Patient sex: F
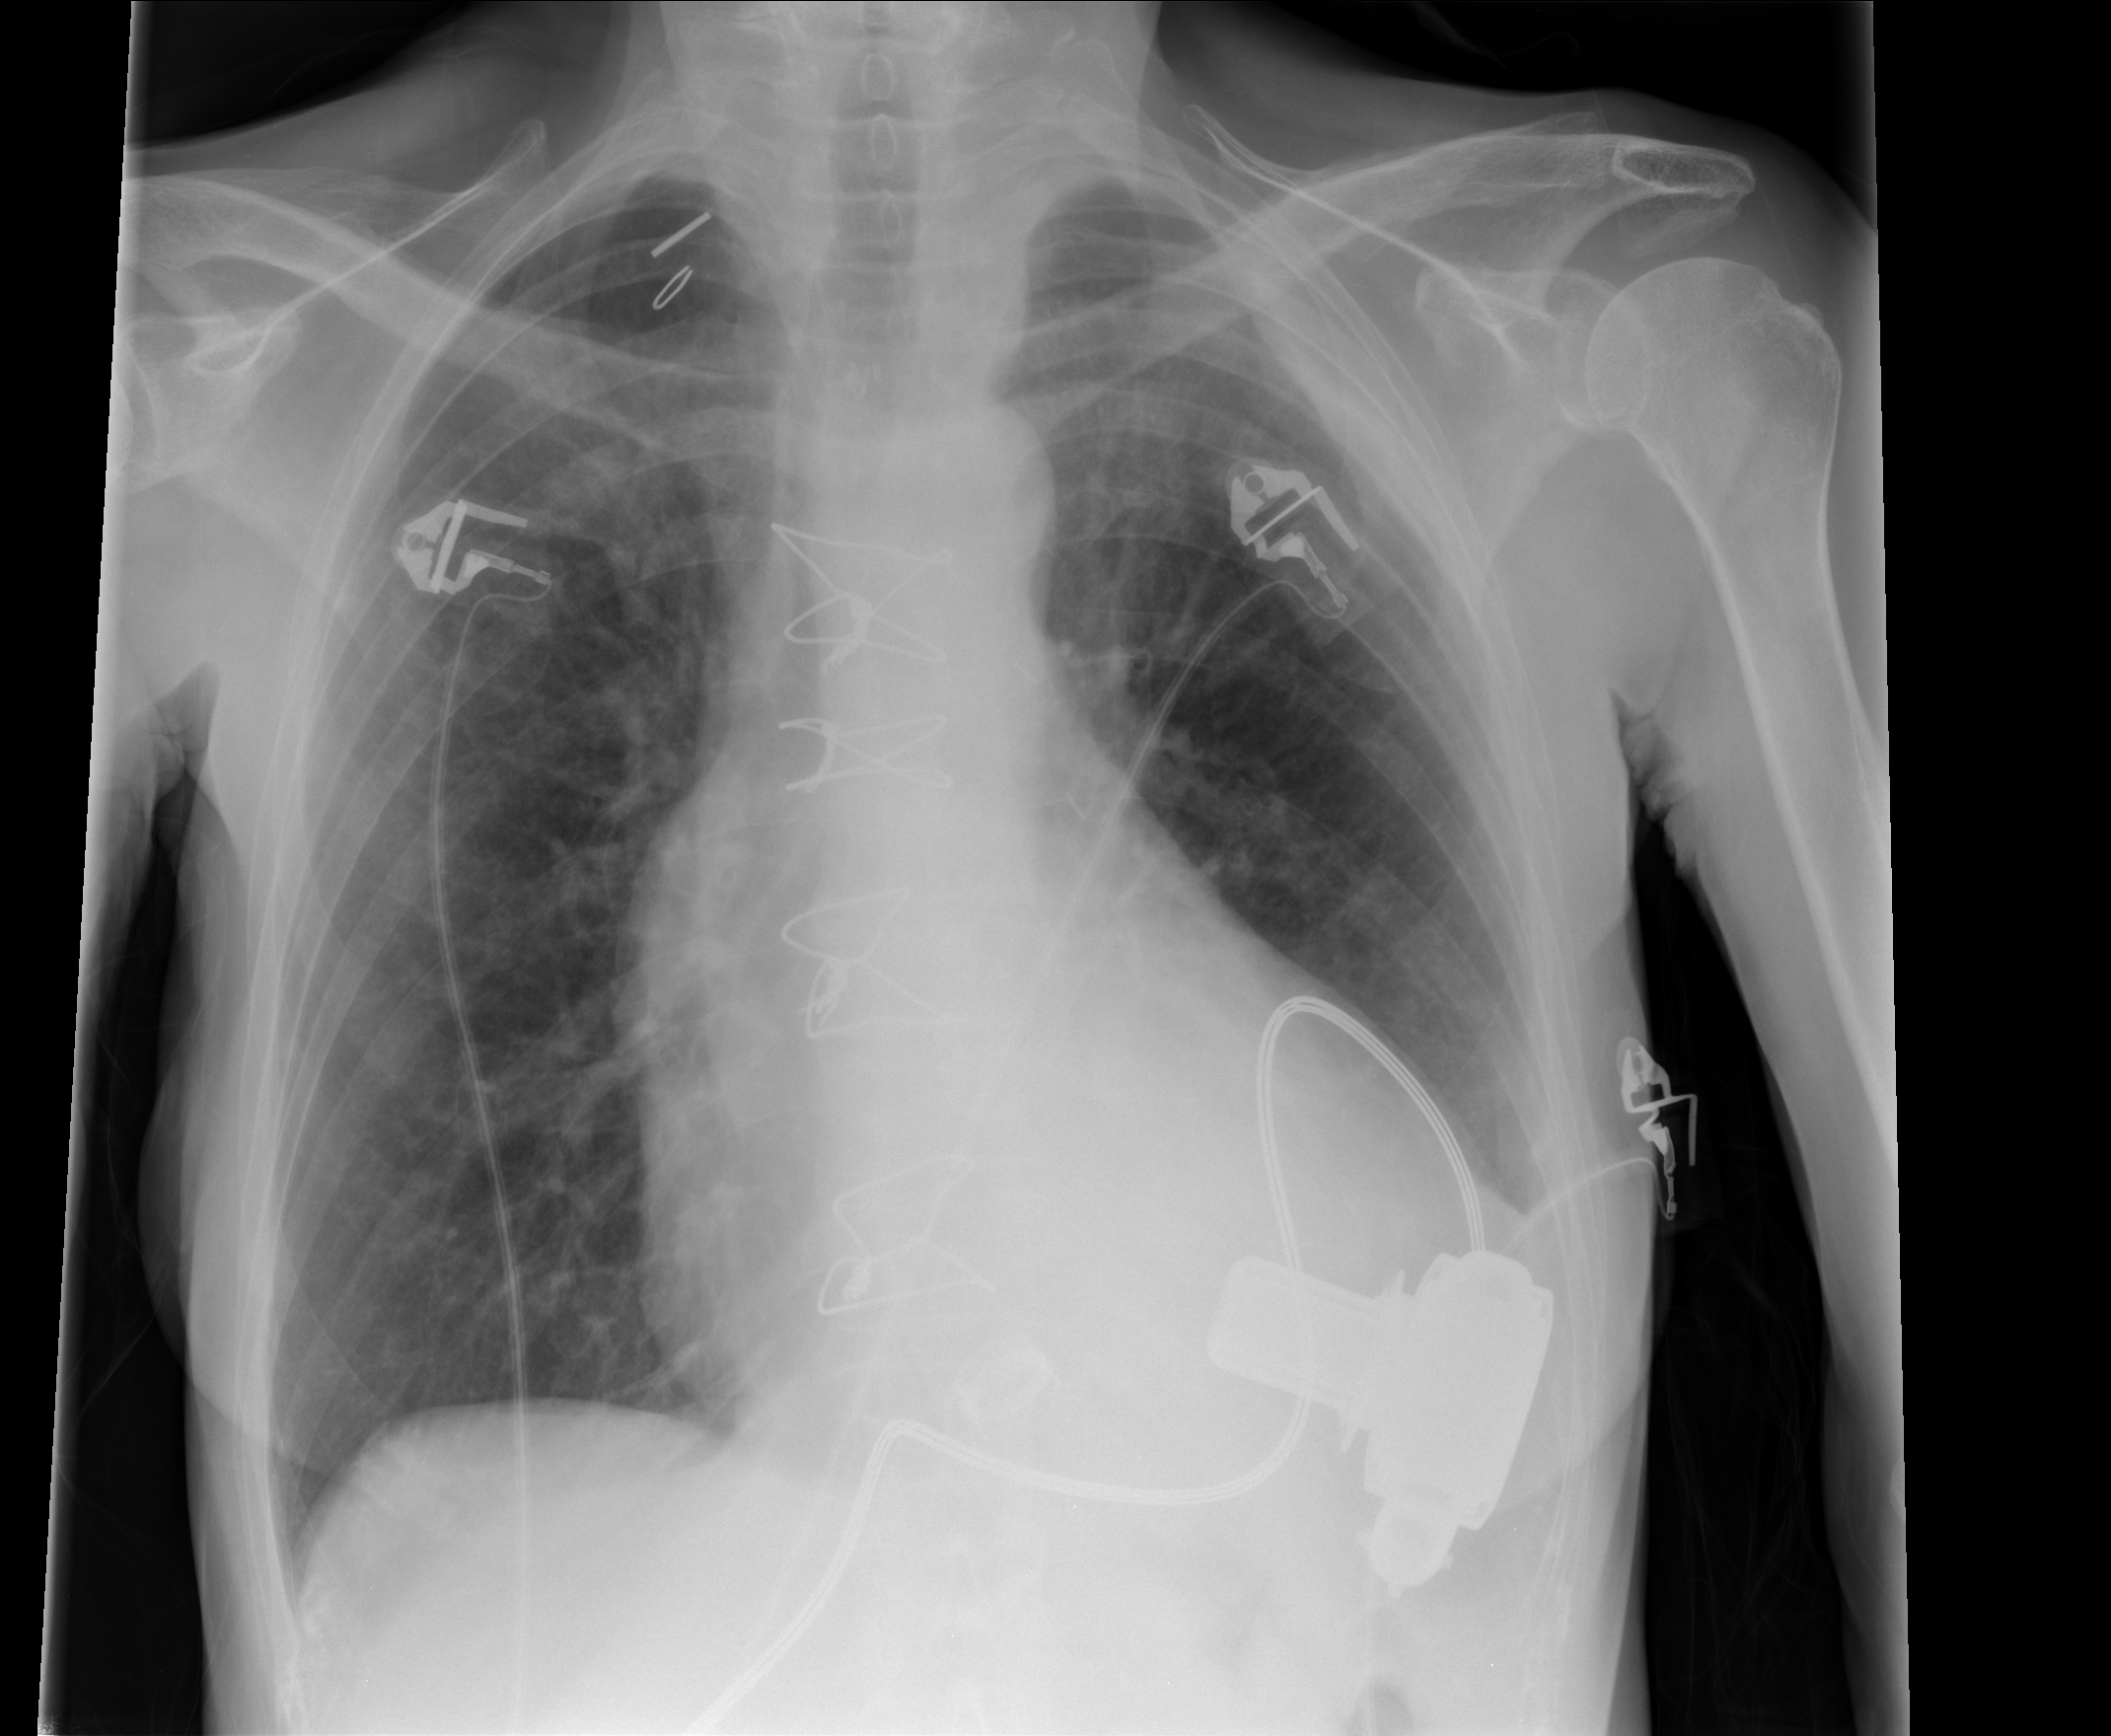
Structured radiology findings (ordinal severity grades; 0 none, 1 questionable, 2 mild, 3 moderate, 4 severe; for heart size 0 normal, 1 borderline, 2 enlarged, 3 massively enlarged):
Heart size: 2
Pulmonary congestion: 0
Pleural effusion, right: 0
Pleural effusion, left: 2
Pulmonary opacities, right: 0
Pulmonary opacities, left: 0
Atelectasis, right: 0
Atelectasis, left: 0